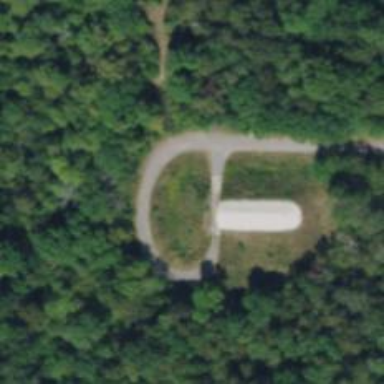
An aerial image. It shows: Military bunker.